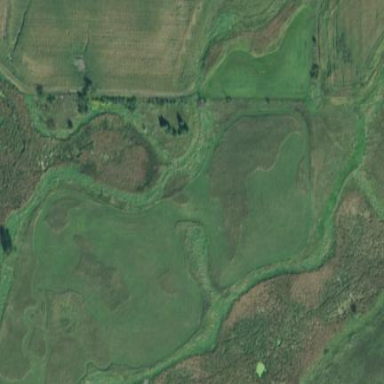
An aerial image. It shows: Marshy wetland area.